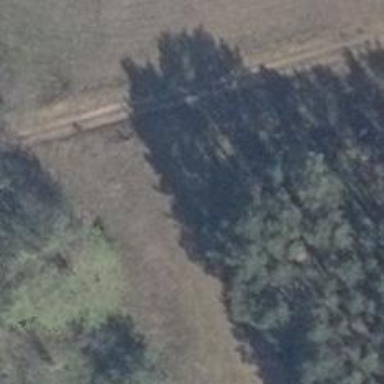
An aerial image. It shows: Track with grade5 tracktype.